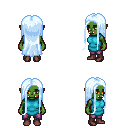
a pixel art fantasy rpg character, female body template, orc, green skin, teal tunic, magenta pants, white cyan extra-long hairstyle, maroon shoes, four views (front, back, left, right), 2x2 character sprite sheet, small pixel art, hard edges, no anti-aliasing